Question: I use to enter my data in the emulator. I use 'Esc' to return to the previous Activity.Now I have 2 questions:
1-Is 'Esc' the  back button at a real cellphone?
2- To understand which method is called when i press 'Esc' i added this code to the Activity, but it looks like none of them are not called
'''
public void onRestart()
{
super.onRestart();
System.out.println("onRestart...");
}
public void onResume()
{
super.onResume();
System.out.println("onResume...");
}
public void onPause()
{
super.onPause();
System.out.println("onPause...");
}
public void onStop()
{
super.onStop();
System.out.println("onStop...");
}
public void onDestroy()
{
super.onDestroy();
System.out.println("onDestroy...");
}
'''
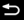
Answer: 'onBackPressed()' is called when you press back button
'''
@Override
public void onBackPressed() {
super.onBackPressed();
}
'''
In the above piece of code because of the line 'super.onBackPressed()', the present activity gets closed and the previous activity comes to the foreground.
You can remove 'super.onBackPressed()' from the function and check that even when back is pressed, the current activity doesn't get closed.